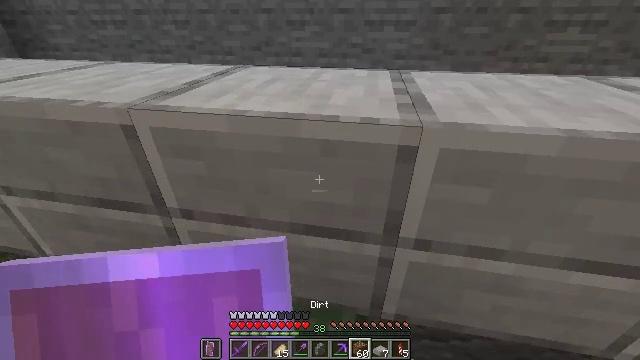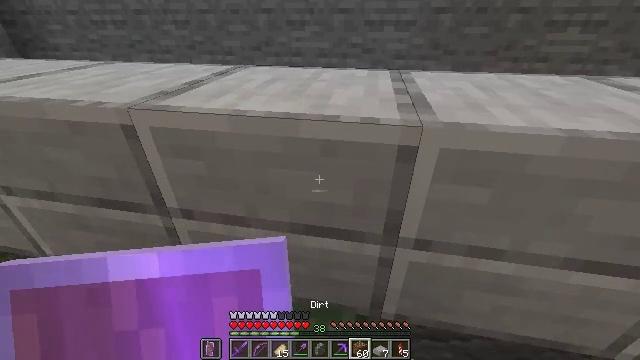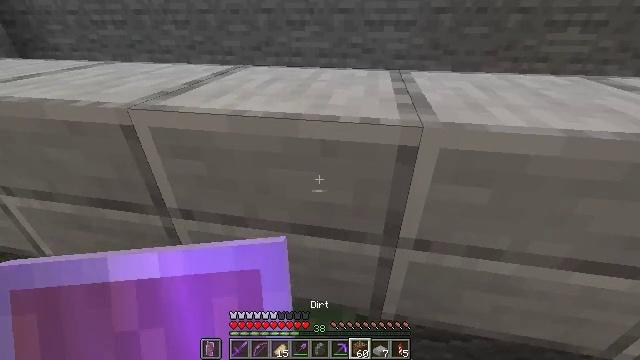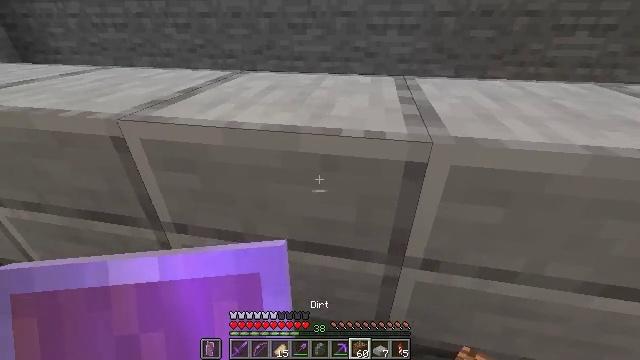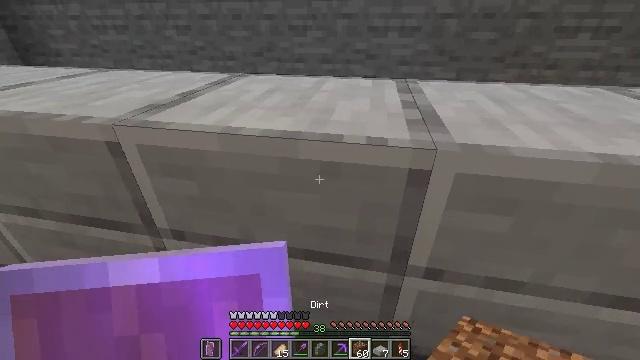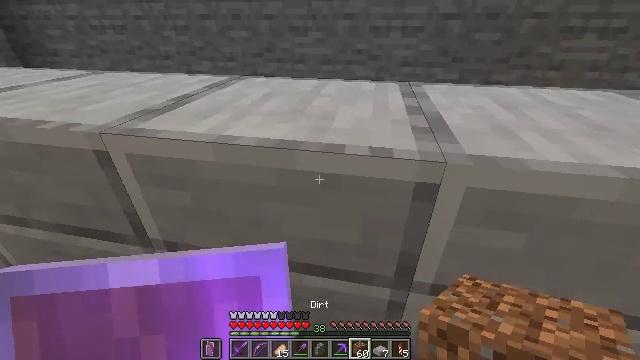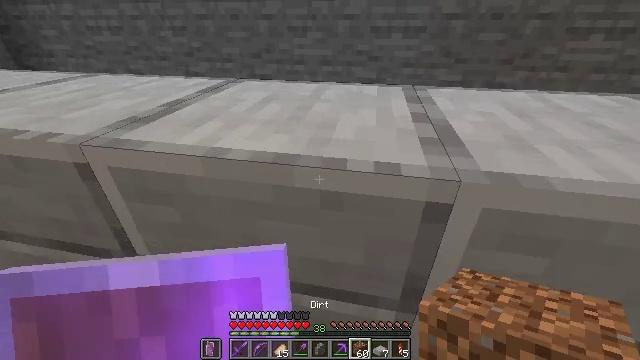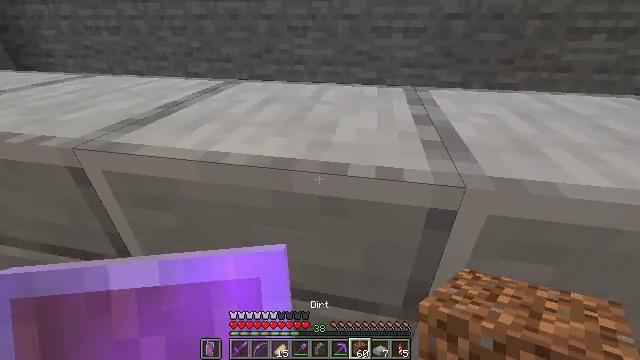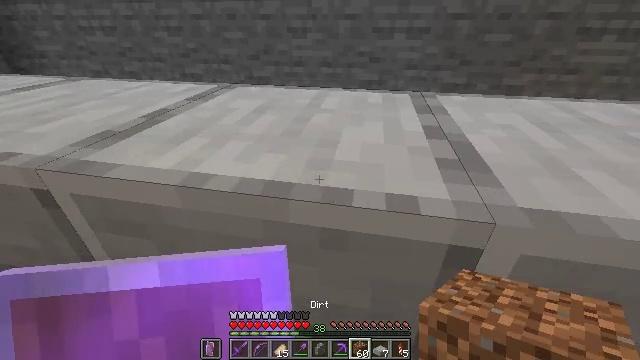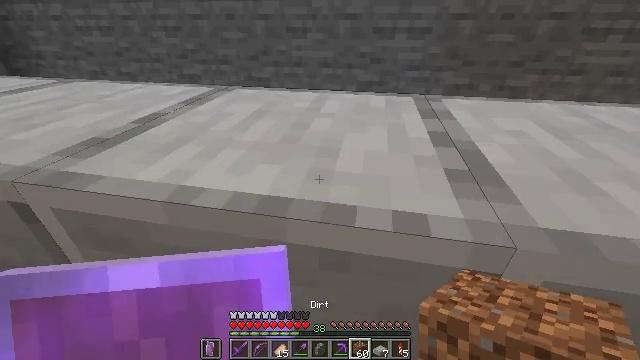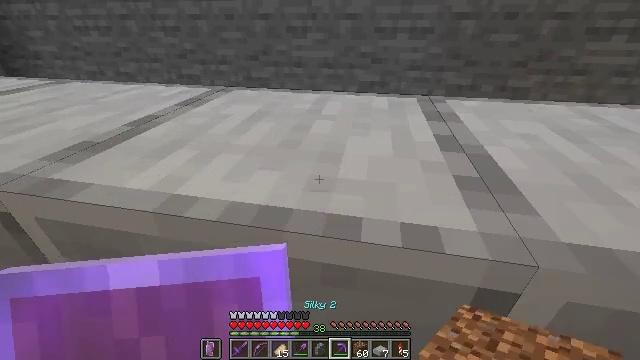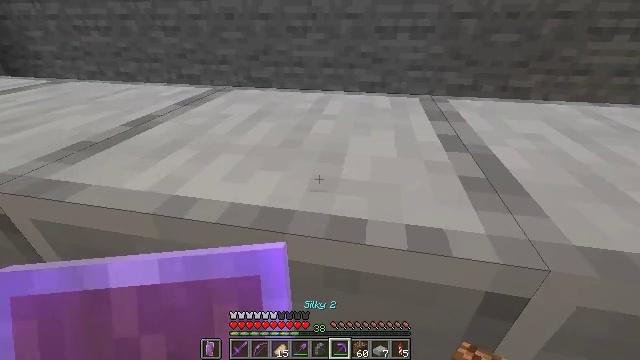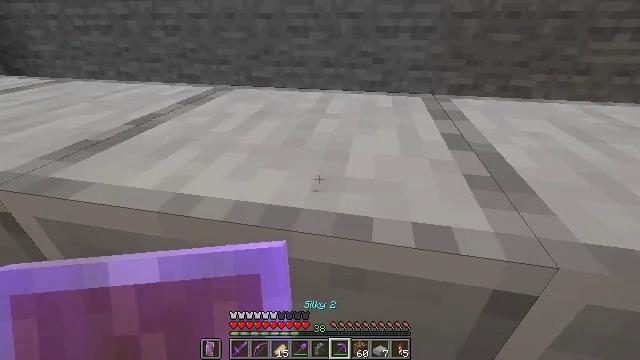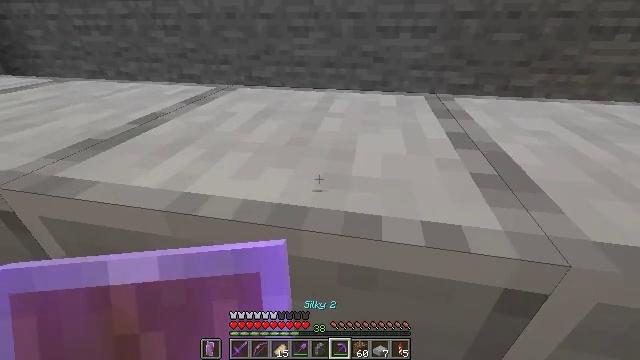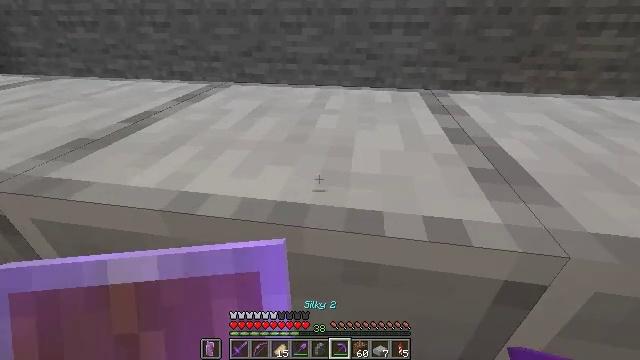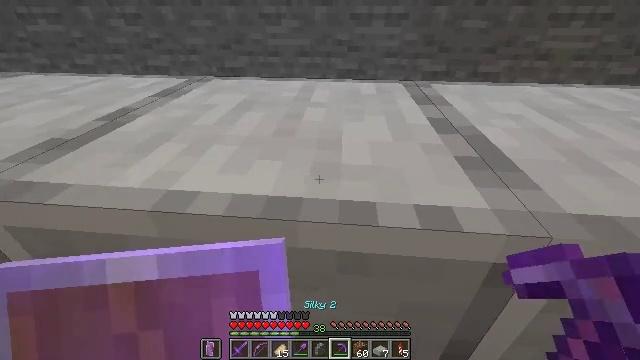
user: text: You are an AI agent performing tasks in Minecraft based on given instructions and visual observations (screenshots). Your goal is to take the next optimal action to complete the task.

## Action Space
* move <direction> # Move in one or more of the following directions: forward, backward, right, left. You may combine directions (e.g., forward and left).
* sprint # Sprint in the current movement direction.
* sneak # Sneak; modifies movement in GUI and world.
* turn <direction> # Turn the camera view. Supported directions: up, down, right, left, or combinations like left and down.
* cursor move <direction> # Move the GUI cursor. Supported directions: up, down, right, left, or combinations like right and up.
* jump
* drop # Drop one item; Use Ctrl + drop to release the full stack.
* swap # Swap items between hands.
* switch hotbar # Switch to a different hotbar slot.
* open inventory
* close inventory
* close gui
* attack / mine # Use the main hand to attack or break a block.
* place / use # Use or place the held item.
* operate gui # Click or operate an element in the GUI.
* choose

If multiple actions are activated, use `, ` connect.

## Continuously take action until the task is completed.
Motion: motion action
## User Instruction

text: Mine the smooth stone slab.
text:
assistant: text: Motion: sneak
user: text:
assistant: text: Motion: move forward, sneak
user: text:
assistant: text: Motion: move forward, sneak
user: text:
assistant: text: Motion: move forward, sneak
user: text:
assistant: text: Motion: move forward, sneak
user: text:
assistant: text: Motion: move forward, sneak
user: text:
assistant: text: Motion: move forward, sneak
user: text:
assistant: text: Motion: move forward, sneak
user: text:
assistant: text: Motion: move forward, sneak
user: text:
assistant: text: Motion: move forward, sneak
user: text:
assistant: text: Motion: move forward, sneak
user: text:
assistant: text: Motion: move forward, sneak
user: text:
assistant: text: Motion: move forward, sneak
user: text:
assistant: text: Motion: move forward, sneak, turn right
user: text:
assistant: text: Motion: sneak, turn right and down
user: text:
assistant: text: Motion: sneak, turn right and down
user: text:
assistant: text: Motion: sneak
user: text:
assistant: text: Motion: sneak
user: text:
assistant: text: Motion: sneak
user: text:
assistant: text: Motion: sneak
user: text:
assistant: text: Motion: sneak, attack / mine
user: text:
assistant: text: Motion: move forward, sneak, attack / mine
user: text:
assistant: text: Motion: move forward, sneak, attack / mine
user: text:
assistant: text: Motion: move forward, sneak, attack / mine
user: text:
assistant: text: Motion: move forward, sneak, attack / mine
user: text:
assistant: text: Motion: move forward, sneak, attack / mine
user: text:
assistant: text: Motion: move forward, sneak, attack / mine
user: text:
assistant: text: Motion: move forward, sneak, attack / mine
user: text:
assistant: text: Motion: move forward, sneak
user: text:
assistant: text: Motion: move forward, sneak